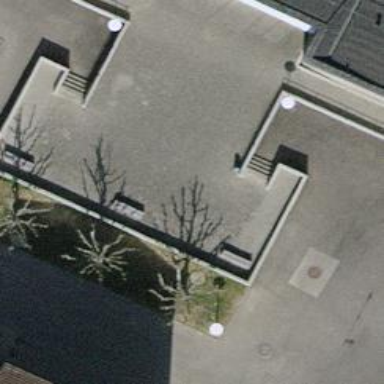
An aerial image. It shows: School.